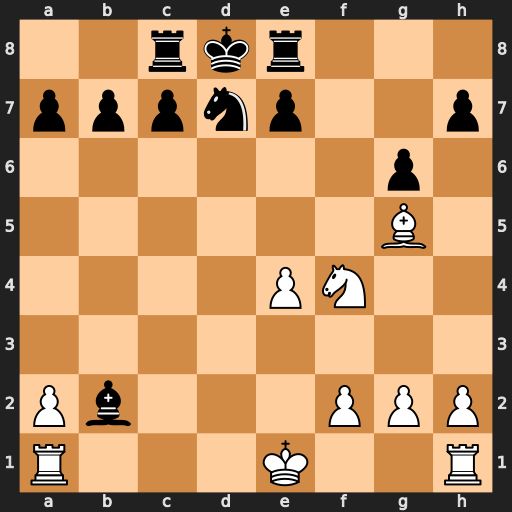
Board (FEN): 2rkr3/pppnp2p/6p1/6B1/4PN2/8/Pb3PPP/R3K2R
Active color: w
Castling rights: KQ
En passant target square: -
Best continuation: Ne6#